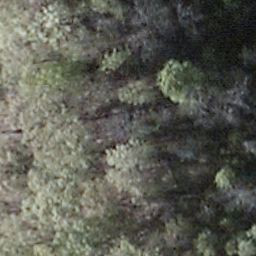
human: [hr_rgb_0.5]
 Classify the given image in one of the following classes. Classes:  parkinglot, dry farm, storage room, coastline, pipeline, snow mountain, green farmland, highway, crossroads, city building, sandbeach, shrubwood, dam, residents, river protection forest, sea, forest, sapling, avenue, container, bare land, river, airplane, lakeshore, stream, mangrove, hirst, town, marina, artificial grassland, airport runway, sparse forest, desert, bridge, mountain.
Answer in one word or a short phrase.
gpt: shrubwood